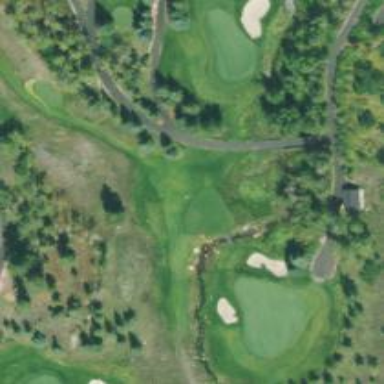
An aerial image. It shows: Track used as golf cart path.